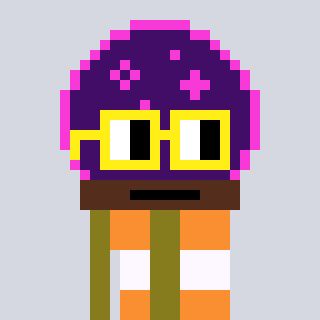
a pixel art character with square yellow glasses, a crystalball-shaped head and a gunk-colored body on a cool background